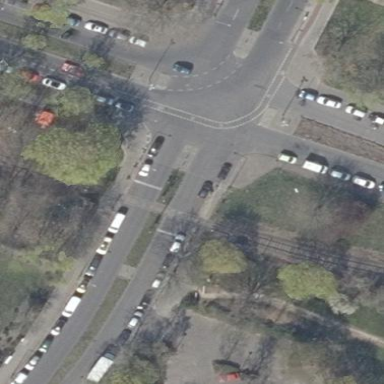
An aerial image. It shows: Junction on tertiary road.